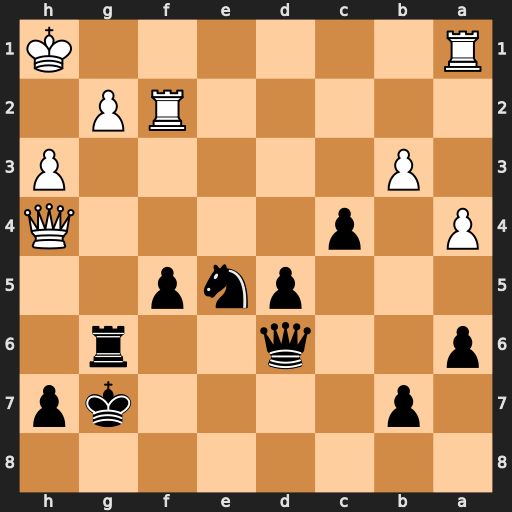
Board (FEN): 8/1p4kp/p2q2r1/3pnp2/P1p4Q/1P5P/5RP1/R6K
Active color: b
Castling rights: -
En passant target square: -
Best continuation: Ng4 hxg4 Rh6 Qxh6+ Qxh6+